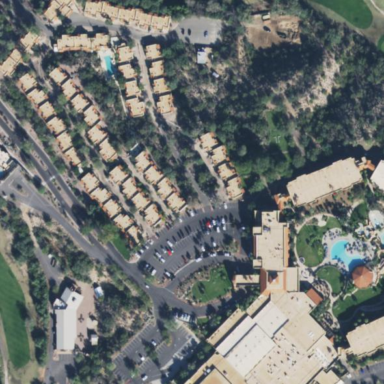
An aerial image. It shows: Hotel.